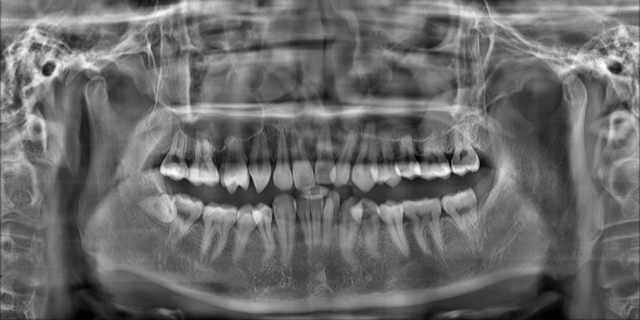
adult